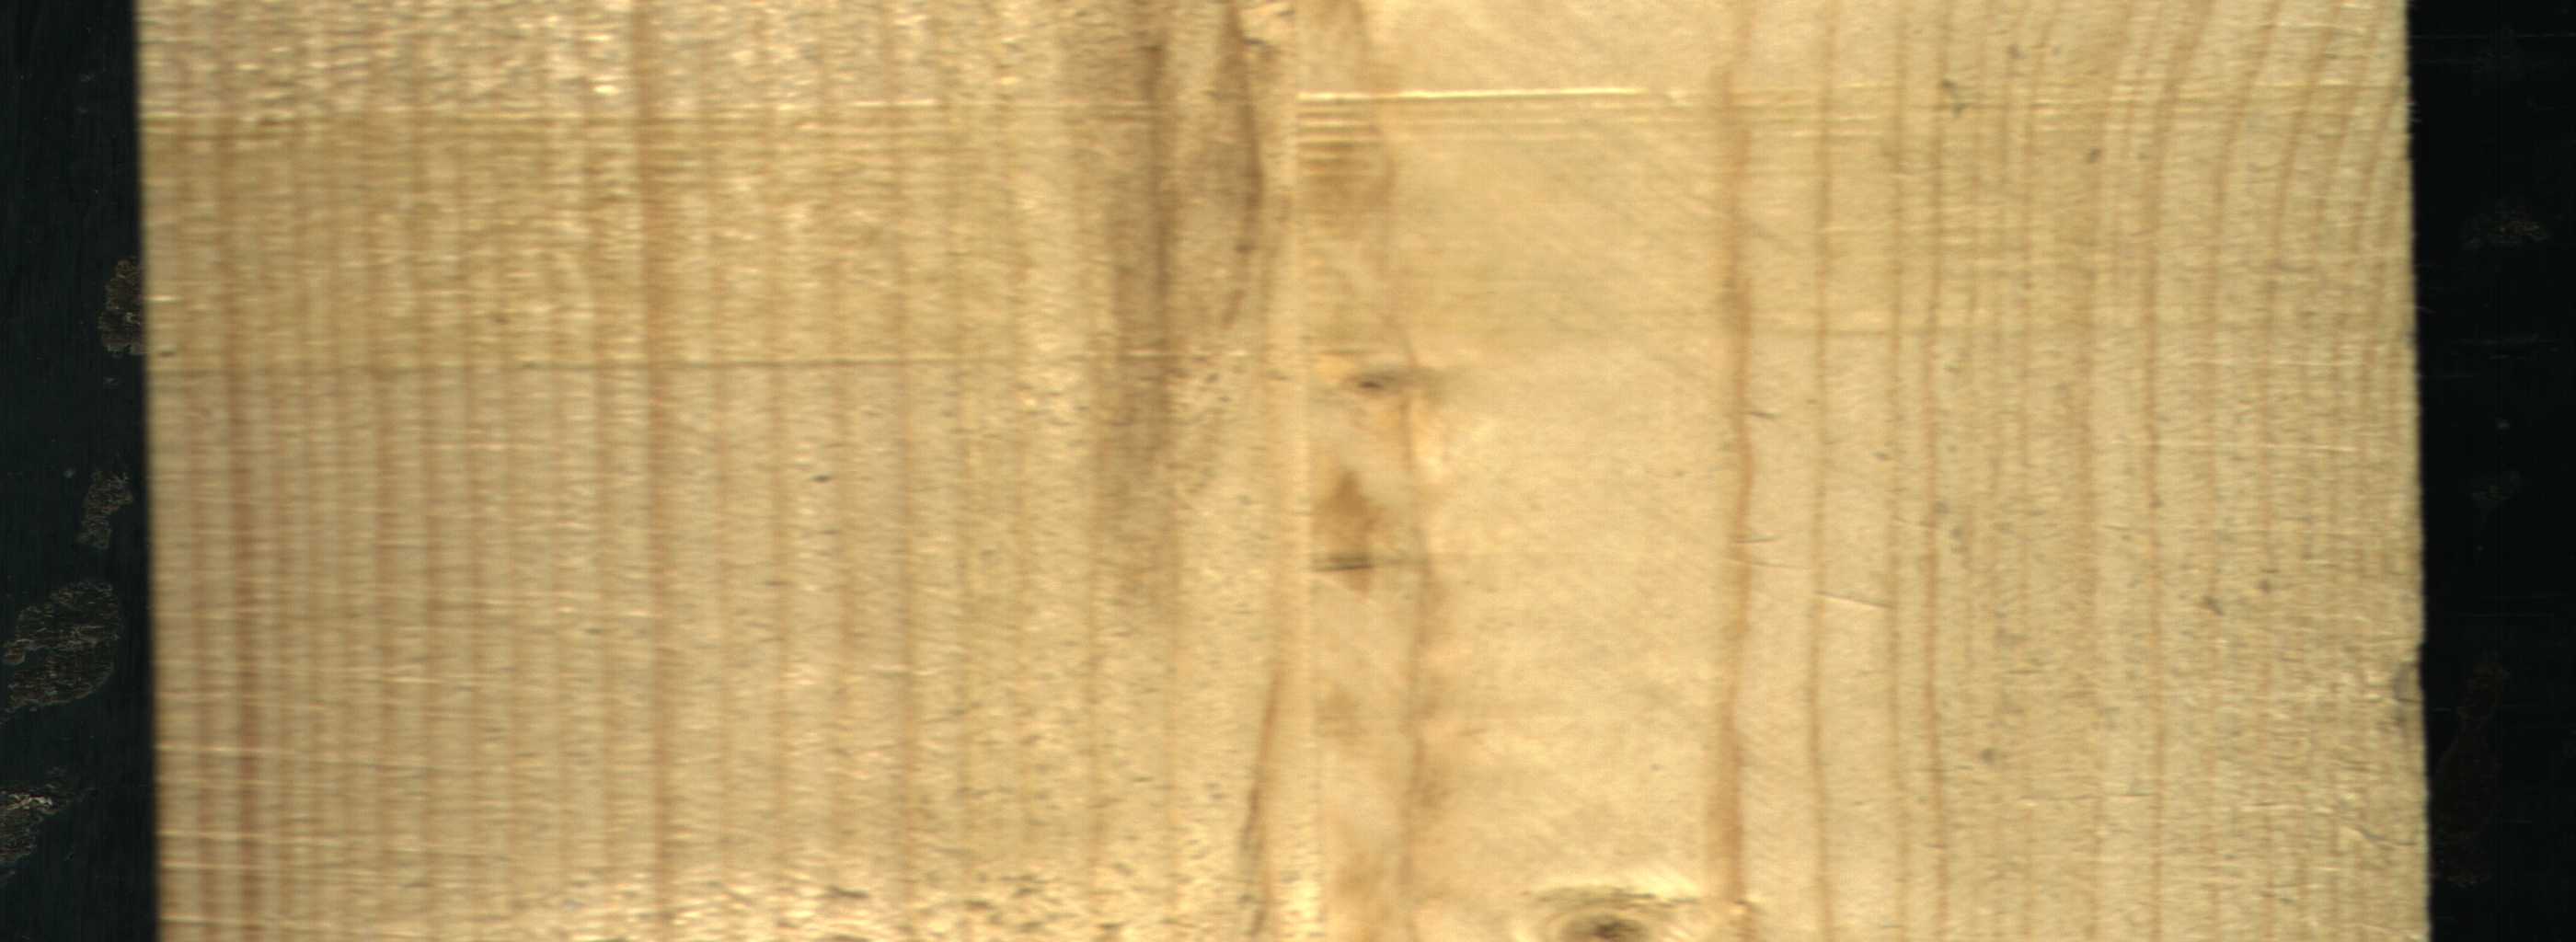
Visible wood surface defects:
Live_Knot